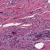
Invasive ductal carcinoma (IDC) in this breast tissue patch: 1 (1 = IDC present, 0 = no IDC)